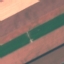
Label: AnnualCrop